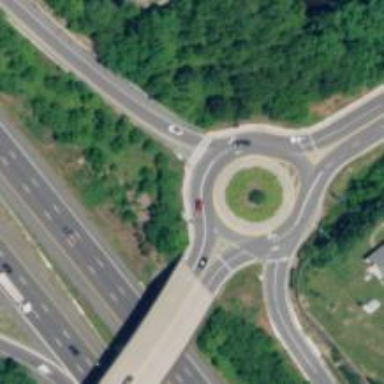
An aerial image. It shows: Secondary road with asphalt surface leading to roundabout junction.